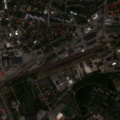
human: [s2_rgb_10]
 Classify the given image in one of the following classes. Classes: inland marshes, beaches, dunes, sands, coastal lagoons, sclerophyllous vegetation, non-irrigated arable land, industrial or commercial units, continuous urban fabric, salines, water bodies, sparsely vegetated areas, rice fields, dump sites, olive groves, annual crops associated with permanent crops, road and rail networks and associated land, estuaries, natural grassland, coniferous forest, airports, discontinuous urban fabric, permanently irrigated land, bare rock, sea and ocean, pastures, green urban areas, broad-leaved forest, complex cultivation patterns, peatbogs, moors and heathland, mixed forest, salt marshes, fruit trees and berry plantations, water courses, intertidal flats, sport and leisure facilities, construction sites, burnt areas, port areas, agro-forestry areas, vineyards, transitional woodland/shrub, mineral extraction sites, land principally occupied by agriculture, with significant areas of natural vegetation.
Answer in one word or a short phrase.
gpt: discontinuous urban fabric, industrial or commercial units, green urban areas